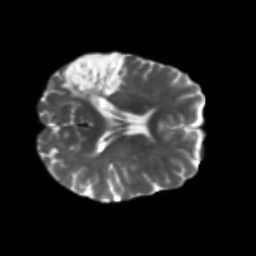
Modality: T2w
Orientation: axial
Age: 59
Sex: female
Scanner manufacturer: siemens
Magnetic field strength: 3 T
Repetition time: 5.47 s
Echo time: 0.0854 s